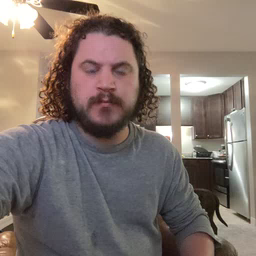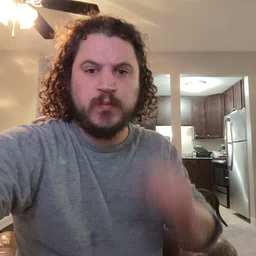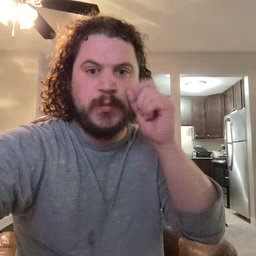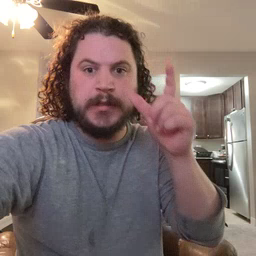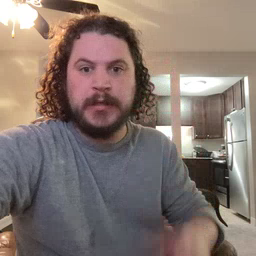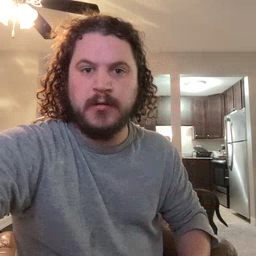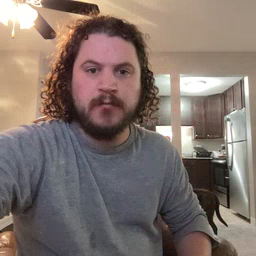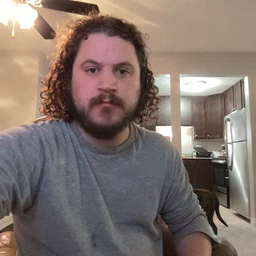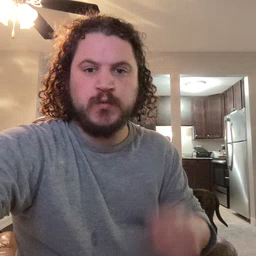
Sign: wake